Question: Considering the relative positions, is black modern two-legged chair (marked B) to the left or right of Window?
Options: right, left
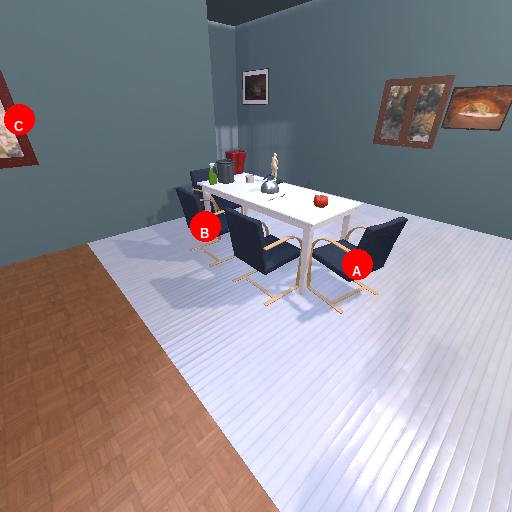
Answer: right